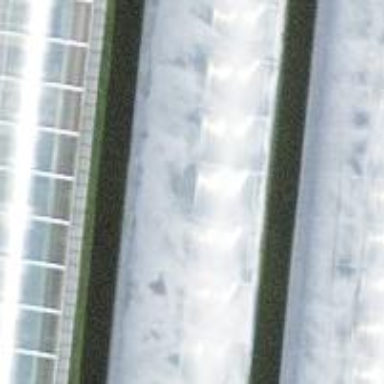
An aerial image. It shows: Greenhouse.